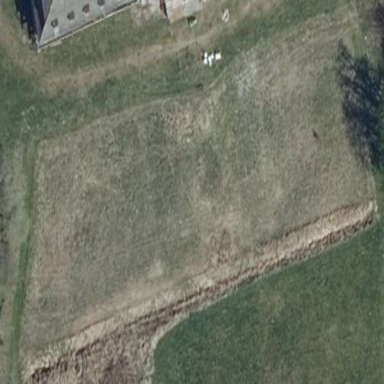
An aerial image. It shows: Area with grass used for animal keeping.